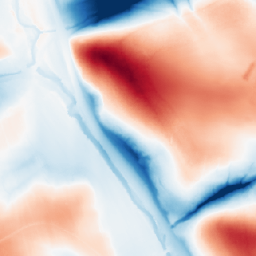
Category: classical
Decomposition family: gaussian_anisotropic
Decomposition parameters: sigma_x: 2
sigma_y: 50
Upsampling method: area
Upsampling parameters: scale: 4
Upsampling scale: 4